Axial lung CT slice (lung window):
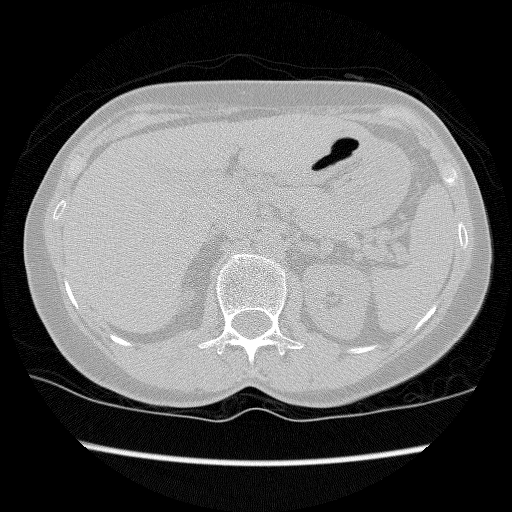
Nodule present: no